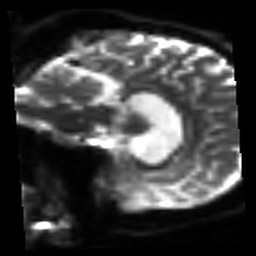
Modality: sbref
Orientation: sagittal
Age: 31
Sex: female
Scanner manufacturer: siemens
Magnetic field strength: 3 T
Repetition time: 3.2 s
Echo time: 0.081 s